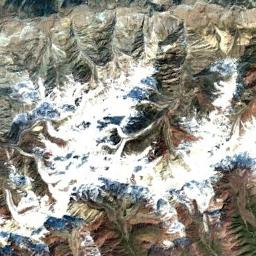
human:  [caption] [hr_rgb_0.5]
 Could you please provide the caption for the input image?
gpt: Only the peaks of the snow-capped mountains are covered with snow .

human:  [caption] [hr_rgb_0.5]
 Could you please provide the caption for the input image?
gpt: The snowberg is covered with snow .

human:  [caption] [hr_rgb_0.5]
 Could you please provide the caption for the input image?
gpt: The snow berg is consist of bare land and white snow .

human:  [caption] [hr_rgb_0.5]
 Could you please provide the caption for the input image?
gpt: The snowberg is partly covered with glaciers .

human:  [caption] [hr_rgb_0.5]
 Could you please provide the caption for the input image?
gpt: There are some snow on the ridges of the snowbergs .